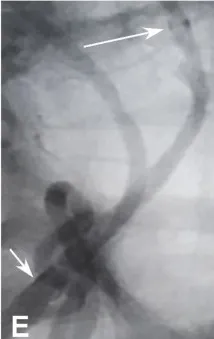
Collapse of the stent proximal end and management. After the micro-guidewire was sent to the distal segment of the basilar artery,. The proximal stent end was opened with the proximal markers being spread out [, shorter arrow]. The longer arrow indicates the distal stent markers.
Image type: radiology (x_ray)